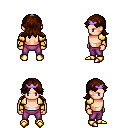
a pixel art fantasy rpg character, male body template, human, light skin, gold arm armor, magenta pants, brown loose hair, purple tiara, gold boots, four views (front, back, left, right), 2x2 character sprite sheet, small pixel art, hard edges, no anti-aliasing